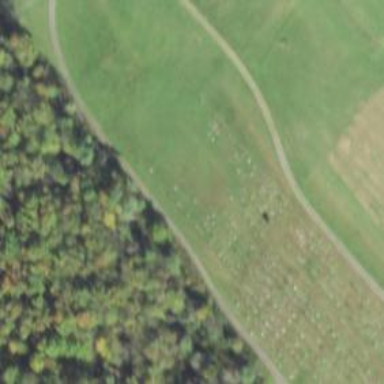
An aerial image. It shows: Graveyard.